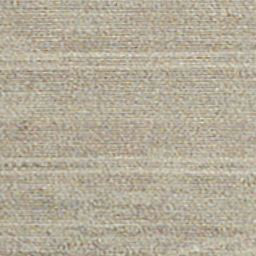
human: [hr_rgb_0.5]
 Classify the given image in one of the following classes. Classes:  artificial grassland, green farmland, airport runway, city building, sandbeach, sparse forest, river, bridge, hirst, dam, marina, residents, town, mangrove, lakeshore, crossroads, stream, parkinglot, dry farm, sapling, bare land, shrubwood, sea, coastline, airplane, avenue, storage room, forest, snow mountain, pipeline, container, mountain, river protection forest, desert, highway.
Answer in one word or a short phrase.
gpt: dry farm